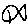
Label: fish